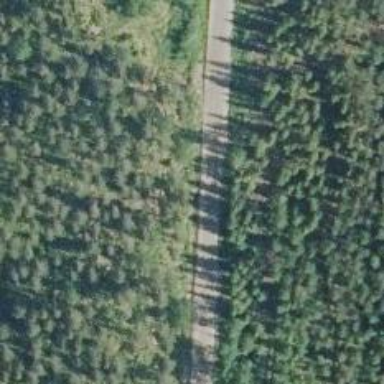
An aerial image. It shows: Tertiary road.